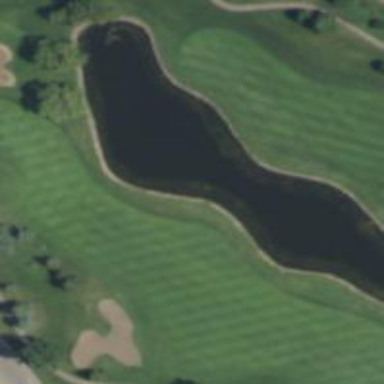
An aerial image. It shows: Golf hole.